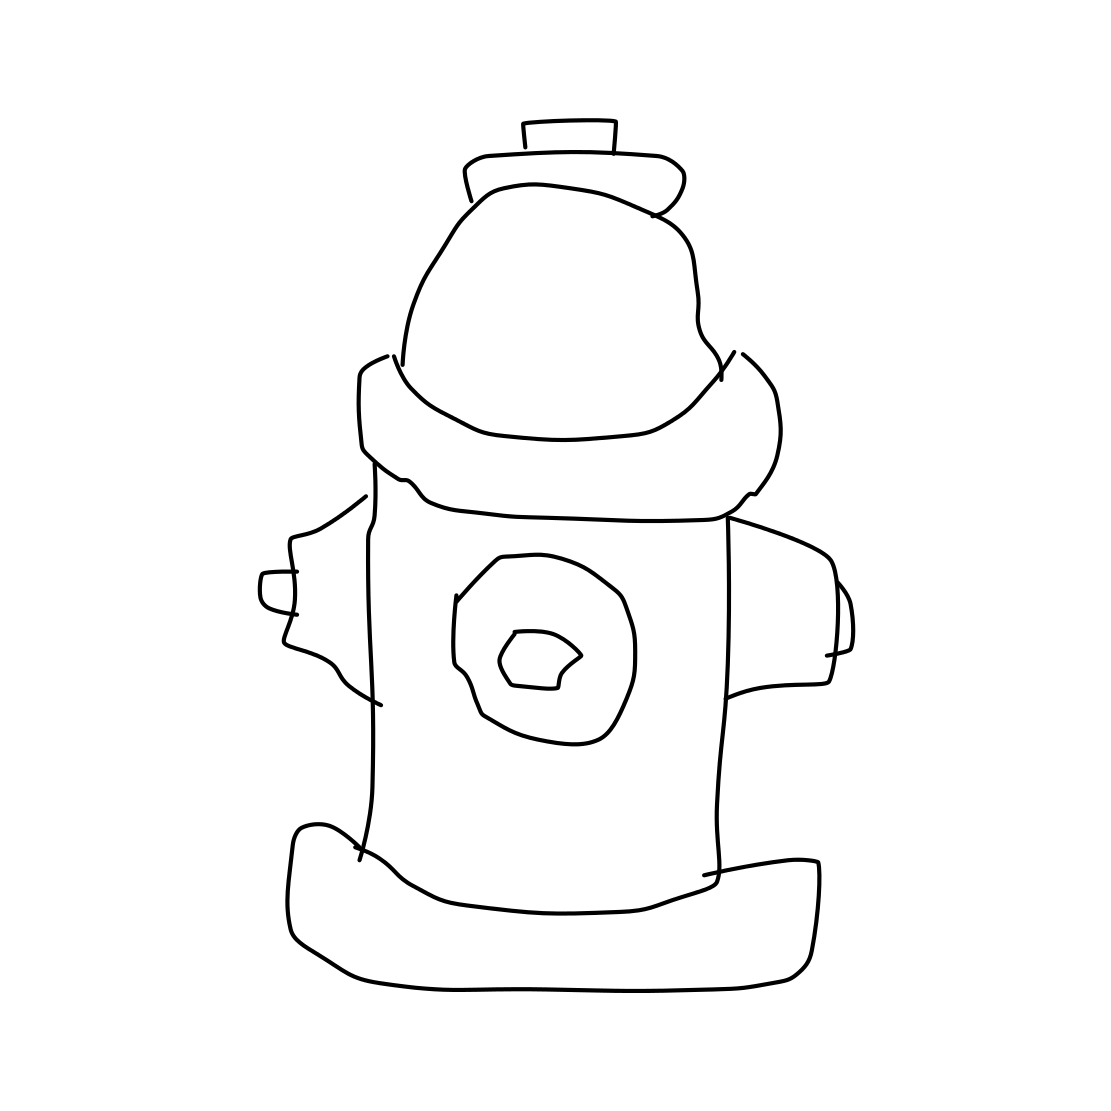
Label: fire hydrant